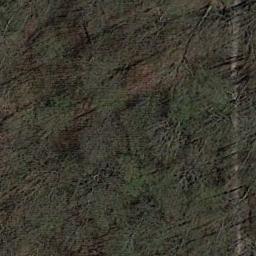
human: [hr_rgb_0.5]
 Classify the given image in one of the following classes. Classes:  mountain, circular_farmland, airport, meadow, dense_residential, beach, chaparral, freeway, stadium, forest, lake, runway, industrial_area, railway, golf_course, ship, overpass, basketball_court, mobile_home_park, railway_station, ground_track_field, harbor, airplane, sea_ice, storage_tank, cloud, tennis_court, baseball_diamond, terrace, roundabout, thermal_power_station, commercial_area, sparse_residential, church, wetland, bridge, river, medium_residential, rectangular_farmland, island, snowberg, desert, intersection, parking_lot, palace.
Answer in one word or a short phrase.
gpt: forest